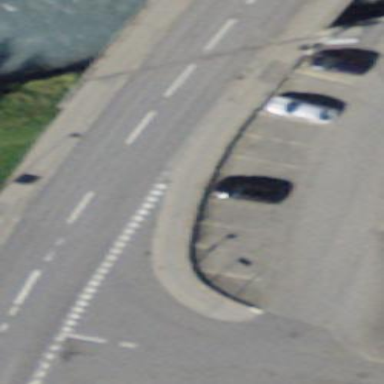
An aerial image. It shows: Parking area with surface.